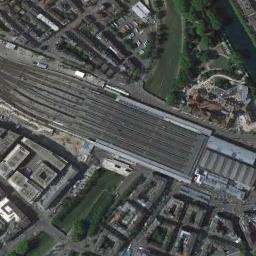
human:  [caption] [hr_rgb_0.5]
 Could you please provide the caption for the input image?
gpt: There is a railway station in the crowded city .

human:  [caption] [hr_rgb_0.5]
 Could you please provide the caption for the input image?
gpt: There are many buildings beside the railway station .

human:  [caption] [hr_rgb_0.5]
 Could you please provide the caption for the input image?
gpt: There are many buildings and a river beside the railway station .

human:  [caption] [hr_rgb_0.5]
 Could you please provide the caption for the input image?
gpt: The railway station has lots of railways and some buildings and a river is under the railways .